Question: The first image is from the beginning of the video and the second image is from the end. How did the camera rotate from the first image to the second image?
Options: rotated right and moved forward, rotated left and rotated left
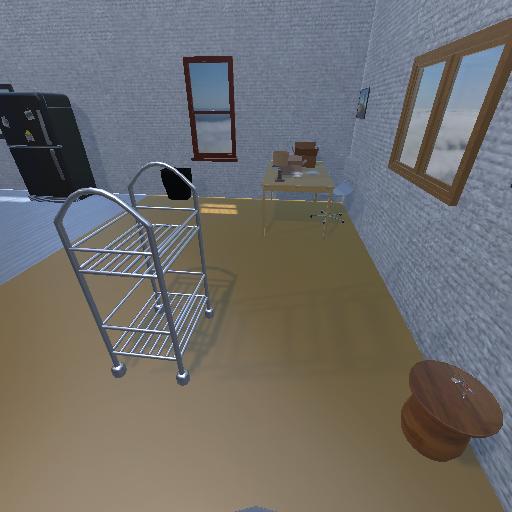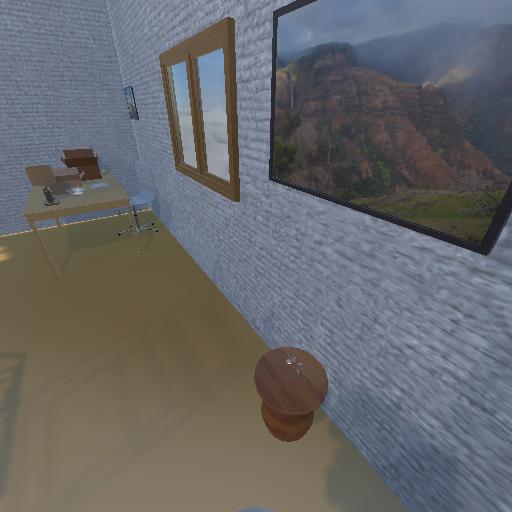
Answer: rotated right and moved forward